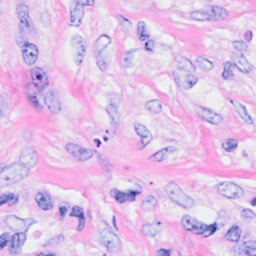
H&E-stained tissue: Breast